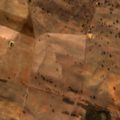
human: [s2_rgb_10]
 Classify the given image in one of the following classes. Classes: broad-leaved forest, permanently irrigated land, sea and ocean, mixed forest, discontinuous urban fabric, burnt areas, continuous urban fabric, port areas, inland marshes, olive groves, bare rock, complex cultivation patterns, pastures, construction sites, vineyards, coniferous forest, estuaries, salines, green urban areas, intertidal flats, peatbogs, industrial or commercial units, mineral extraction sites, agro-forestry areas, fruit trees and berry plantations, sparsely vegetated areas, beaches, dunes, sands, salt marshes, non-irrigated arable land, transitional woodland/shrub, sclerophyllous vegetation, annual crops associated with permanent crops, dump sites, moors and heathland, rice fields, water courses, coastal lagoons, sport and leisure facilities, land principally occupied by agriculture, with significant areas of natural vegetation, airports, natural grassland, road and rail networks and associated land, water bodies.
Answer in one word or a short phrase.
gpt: non-irrigated arable land, land principally occupied by agriculture, with significant areas of natural vegetation, agro-forestry areas